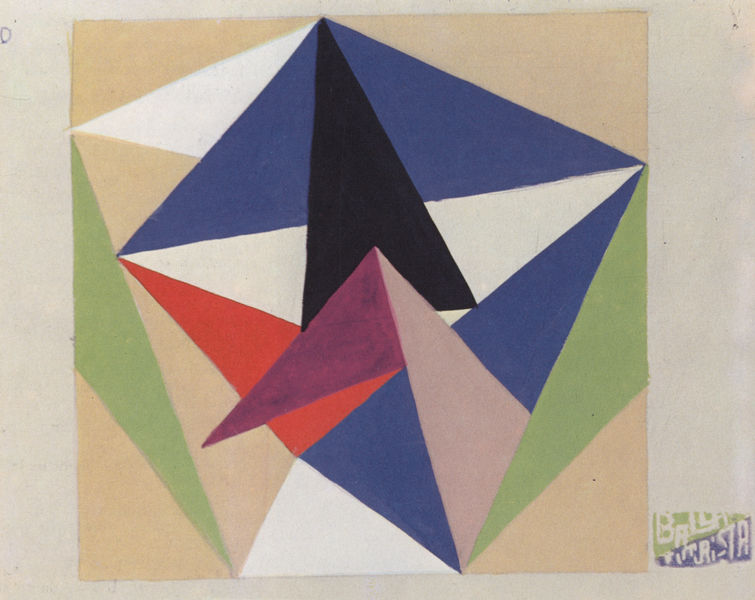
Titel: Motivo prismatico
Künstler: Giacomo Balla
Standort: Roma
Institution: (Privatsammlung)
Schlagwörter: blau, weiß, dreieck, grün, kubismus, kubistisch, bunt, orange, schwarz, rot, beige, wand, rahmen, signatur, figur, spitzen, rosa, farbig, schrift, italien, perspektive, moderne, russland, abstrakt, farben, flächen, modern, farbe, formen, grafik, lila, violett, linien, spitz, kante, futurismus, form, druck, würfel, ecken, kontraste, konstruktion, signatru, bild im bild, dreiecke, kanten, geometrie, lewitt, drachen, konstrukt, installation, kandinsky, sechseck, russisch, basteln, winkel, miro, farbkontraste, prisma, balla, vieleck, suprematismus, giacomo balla, futurista, balla futurista, dreickig, formkontraste, geometrischeformen